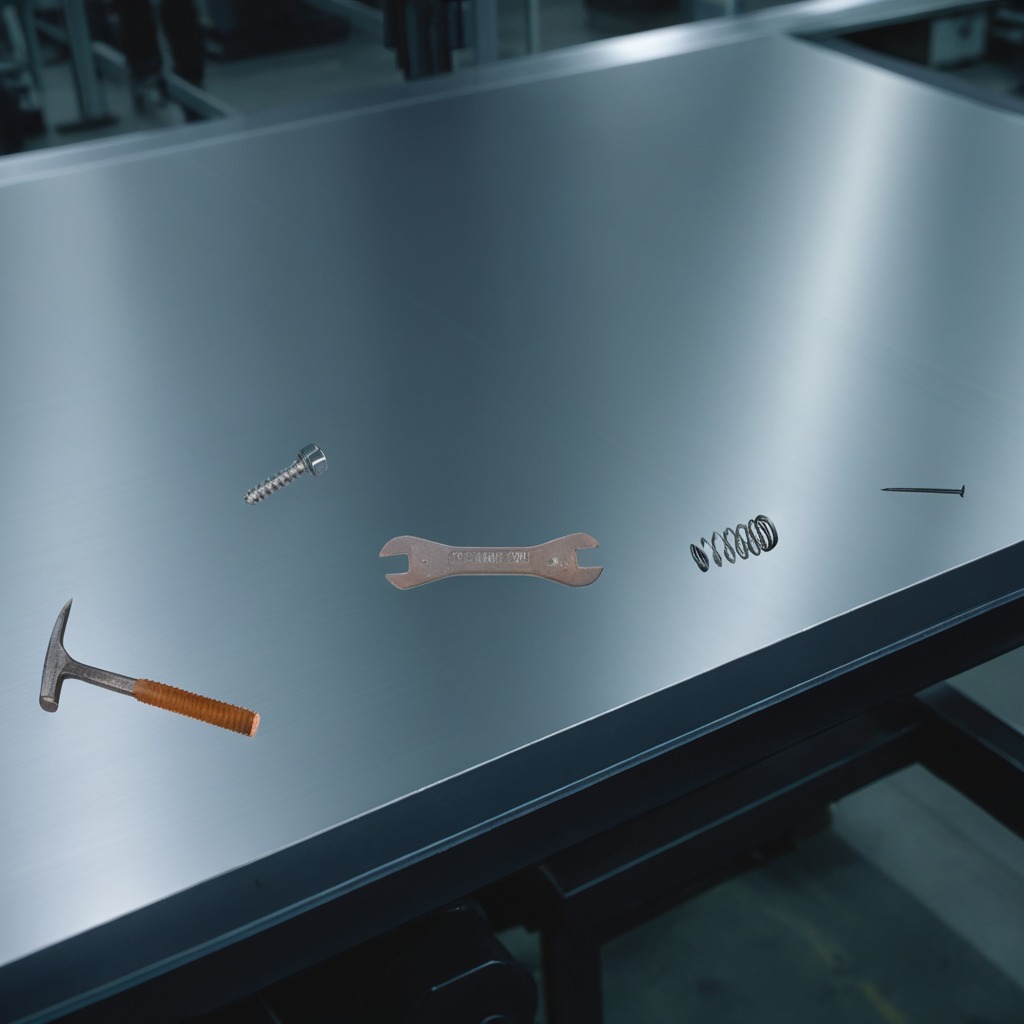
A metal machine screw, an iron nail, a hammer, a coiled metal spring, and a wrench are lying on the metal table.